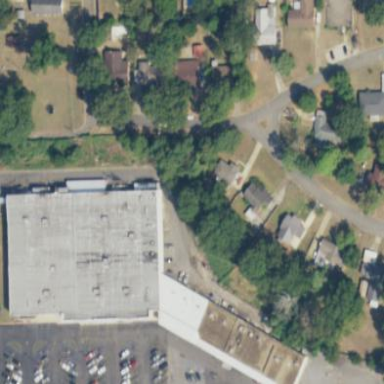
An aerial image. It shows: Supermarket building.